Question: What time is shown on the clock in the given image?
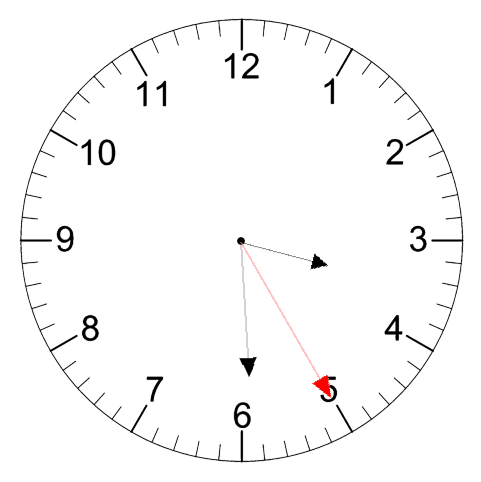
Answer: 03:29:25